Field crop: maize
Growth stage: 2
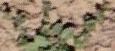
Species: convolvulus